Question: Does anyone know/have a guess as to how facebook implemented the glowing of the icon when a user taps the icon? (You can see what I mean below) It seems to me that they implemented at least part of it programmatically as the glowing actually spills over on the icon next to it. Has anyone done this or have pointers where to start? It does not seem to spill out of the UINavigationBar, however.

PS. I do know how to make the icons up on the navigation bar, just not sure how to implement the glowing...
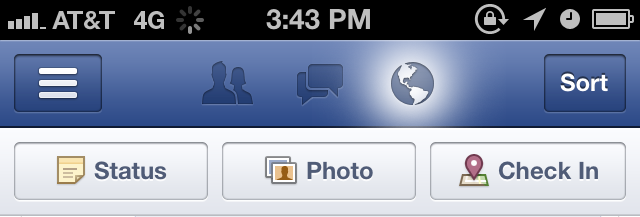
Answer: 'UIButton' has a property called 'showsTouchWhenHighlighted'. When you set this to true, it puts that glow whenever you tap it.
For some reason it goes behind the icon when you use it as a custom view of a 'UIBarButtonItem' in a 'UIToolbar' or a 'UINavigationBar' (contrary to if you simply set the image of the 'UIBarButtonItem').